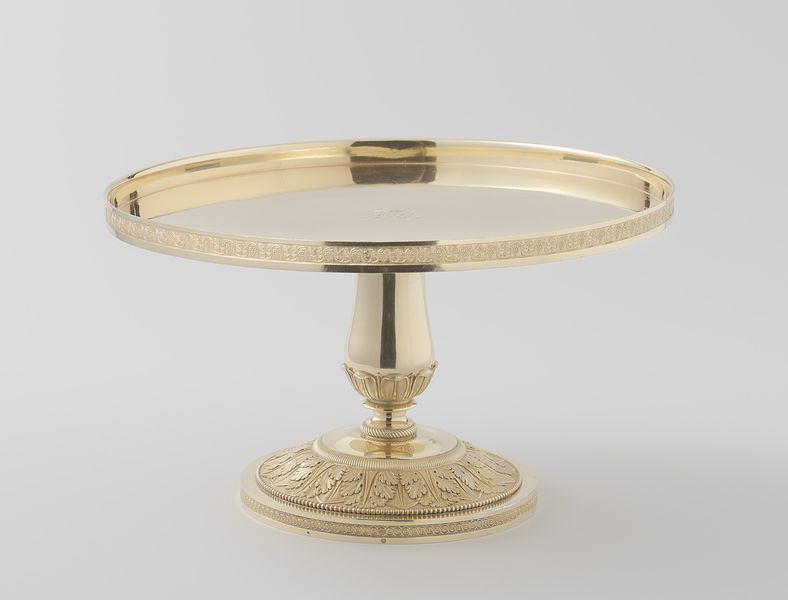
Titel: Taartschaal, versierd met acanthusbladeren
Künstler: Martin Guillaume Biennais
Standort: Amsterdam
Institution: Rijksmuseum
Schlagwörter: quilt